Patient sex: F
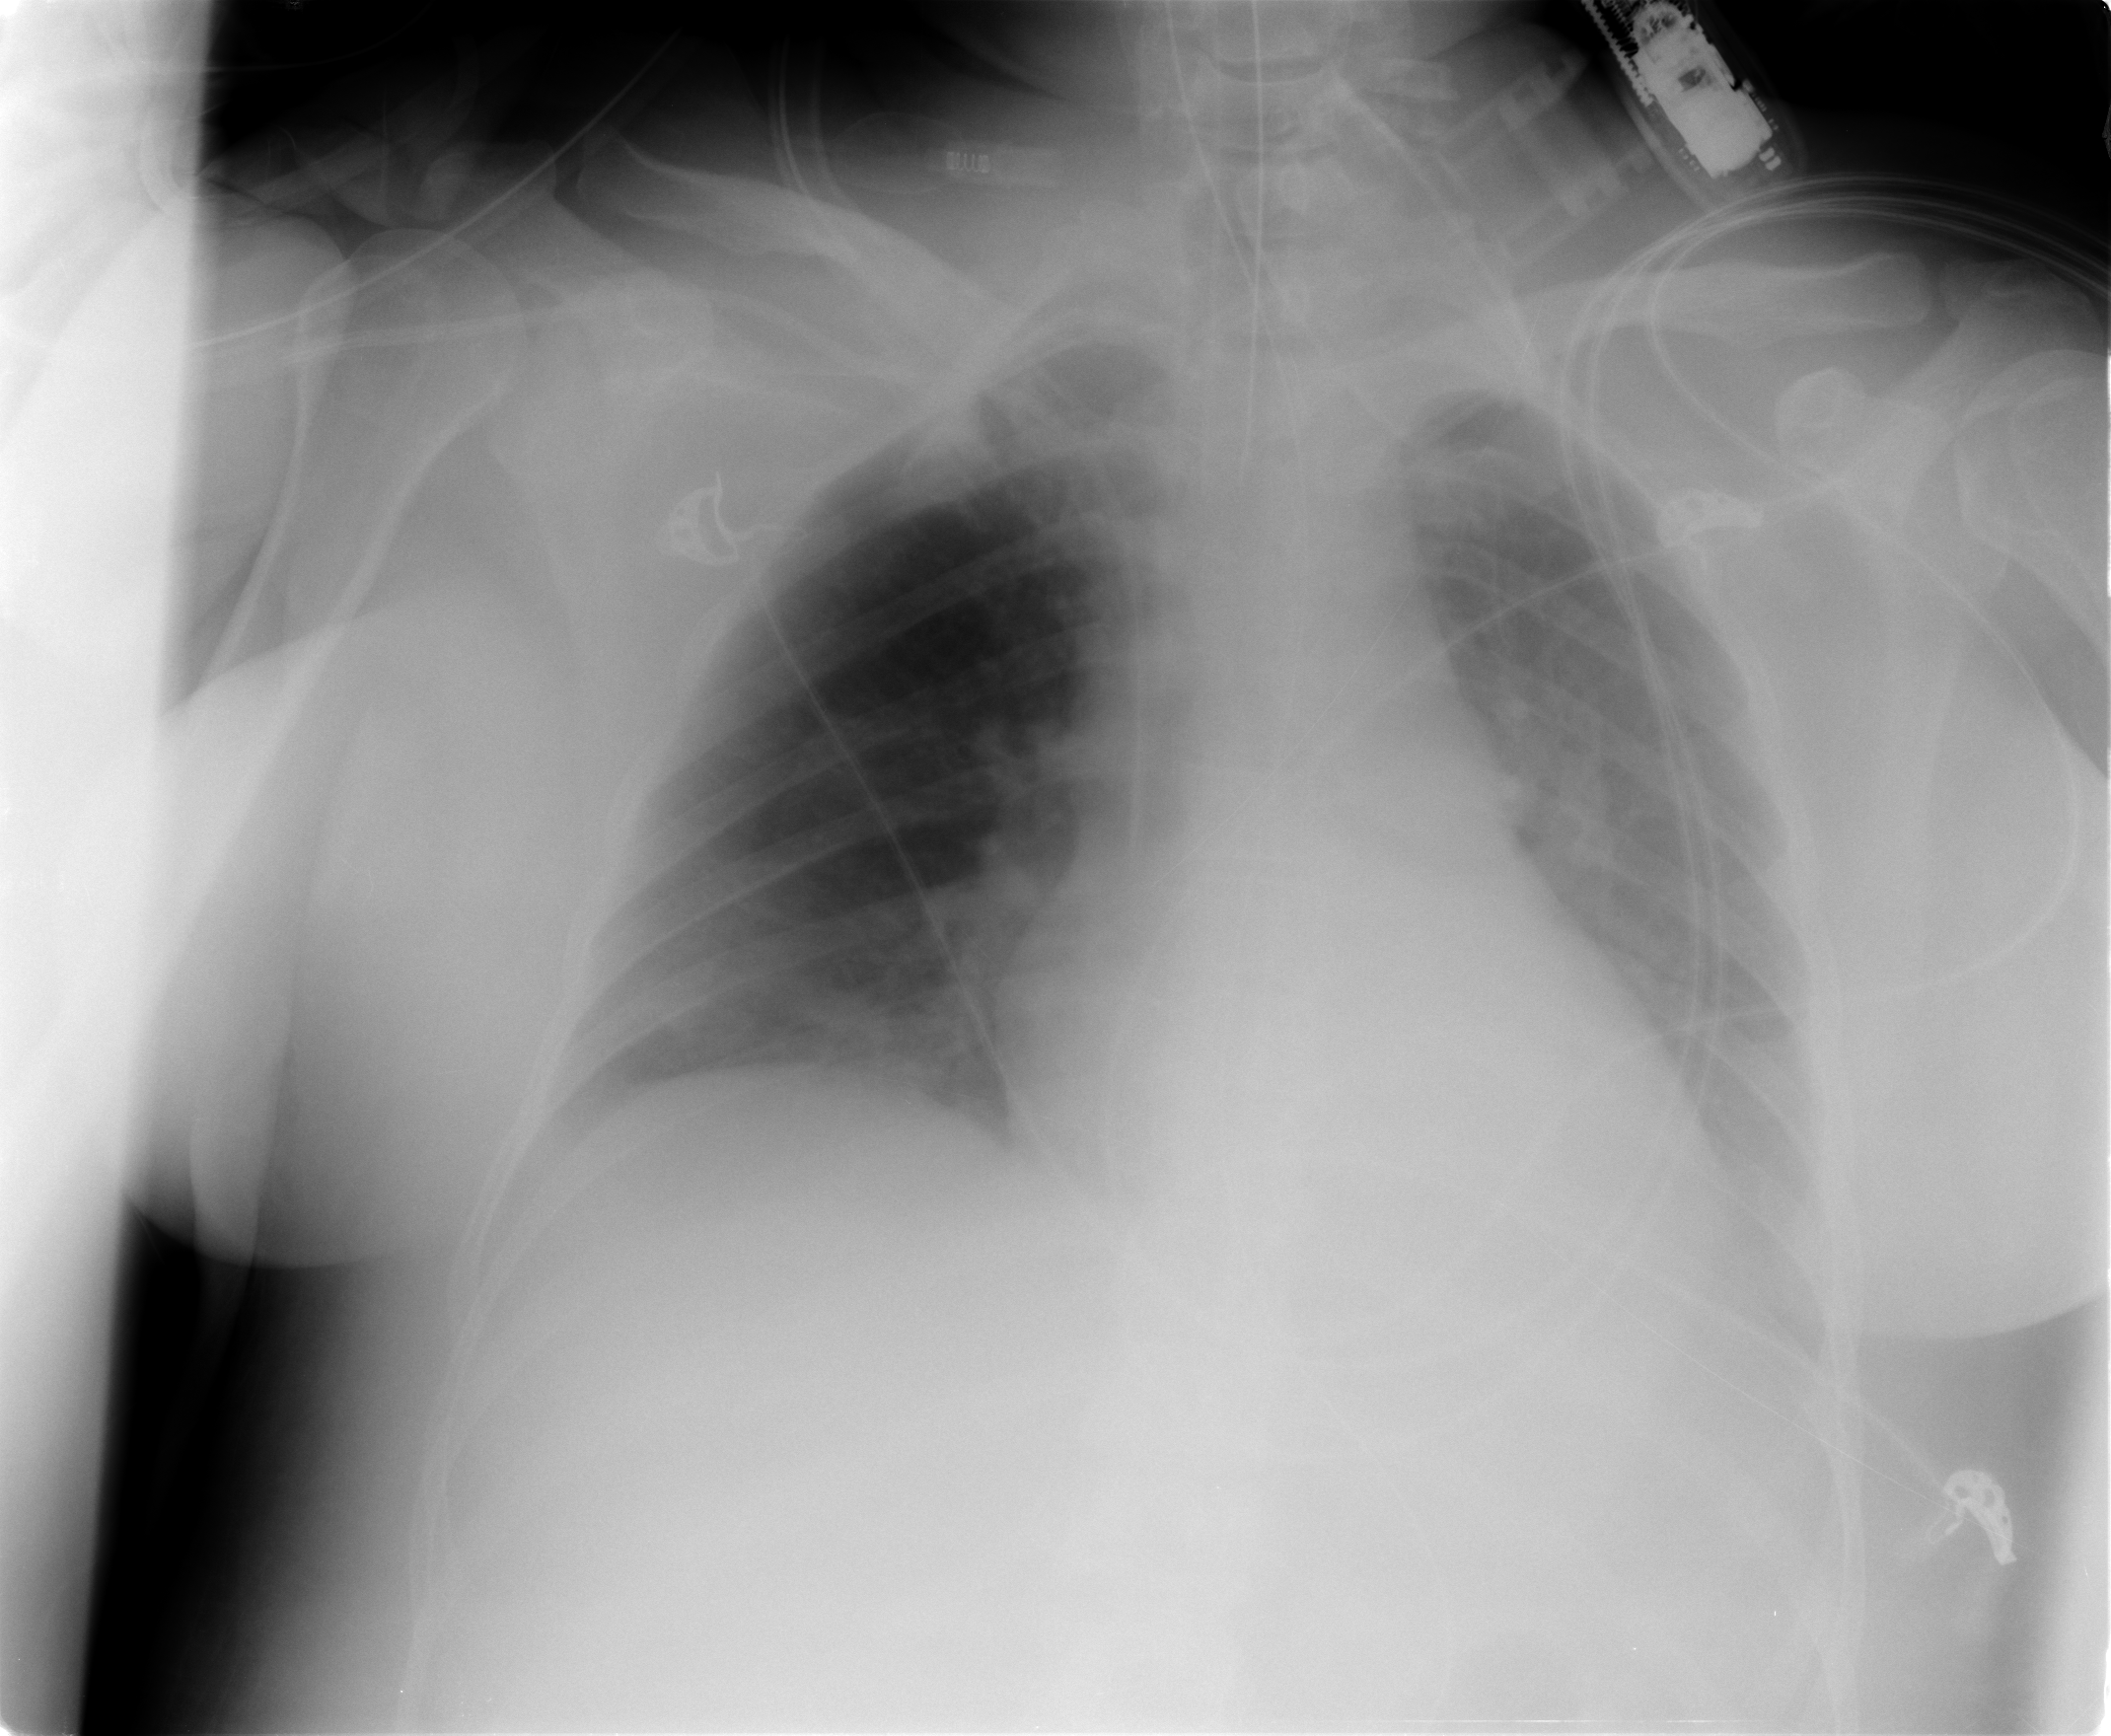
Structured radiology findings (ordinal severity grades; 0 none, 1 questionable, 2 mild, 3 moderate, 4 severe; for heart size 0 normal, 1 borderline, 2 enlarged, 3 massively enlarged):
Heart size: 0
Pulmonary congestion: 0
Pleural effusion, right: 0
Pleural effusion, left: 2
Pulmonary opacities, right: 2
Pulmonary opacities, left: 0
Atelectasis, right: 0
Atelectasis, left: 2